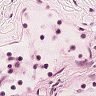
Metastatic tissue present: no